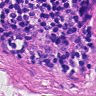
Metastatic tissue present: no